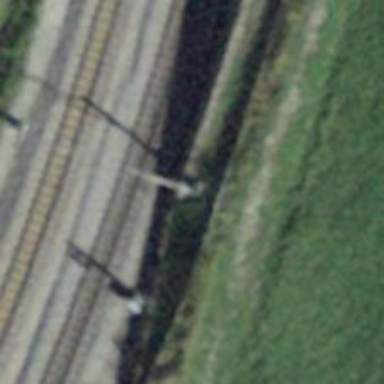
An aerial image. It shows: Catenary mast for power lines.